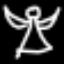
Label: angel